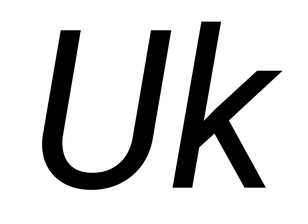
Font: Roboto-Italic_Italic